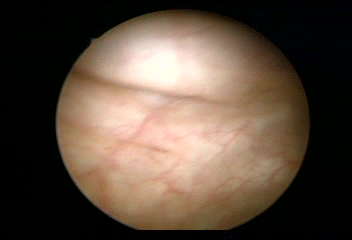
Modality: WLC
Class: Normal mucosa
Bladder cancer association: No